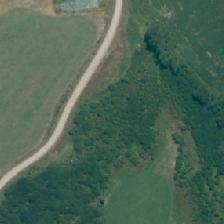
Land cover: deciduous_hardwood